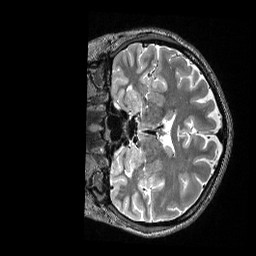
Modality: T2w
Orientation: coronal
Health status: healthy
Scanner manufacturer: siemens
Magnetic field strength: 3 T
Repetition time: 3.2 s
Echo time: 0.565 s